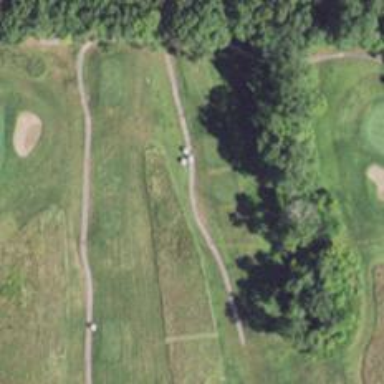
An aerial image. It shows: Path used for both walking and golf.